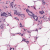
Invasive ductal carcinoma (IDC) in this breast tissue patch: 1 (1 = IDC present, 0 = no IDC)